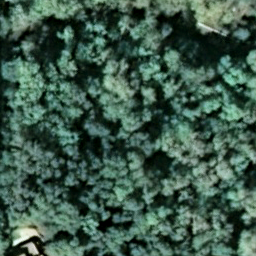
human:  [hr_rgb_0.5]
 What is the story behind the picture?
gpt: forest